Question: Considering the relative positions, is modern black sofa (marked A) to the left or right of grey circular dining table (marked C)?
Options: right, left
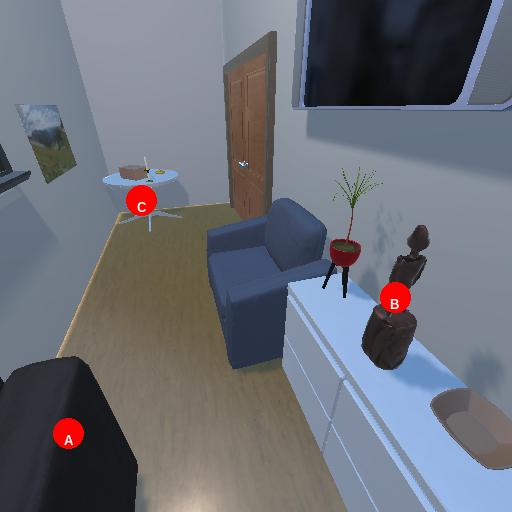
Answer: right